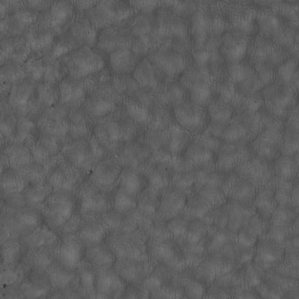
Label: non_frost